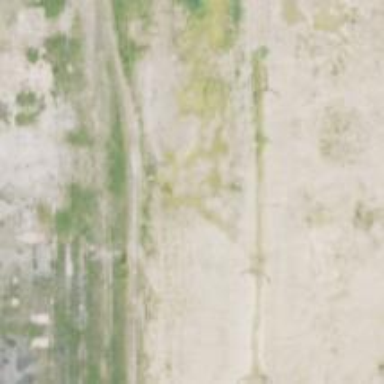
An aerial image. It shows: Disused railway spur.